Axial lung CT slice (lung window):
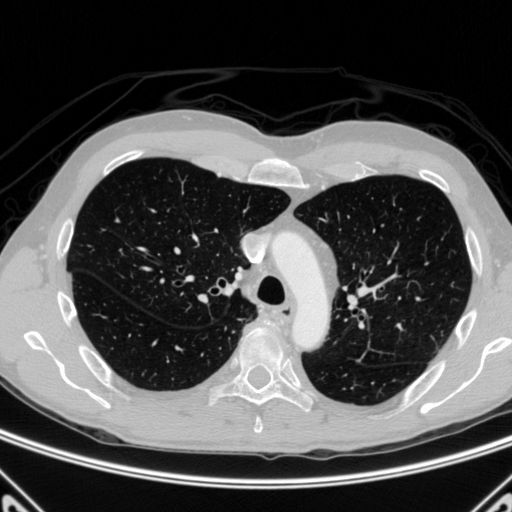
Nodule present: no